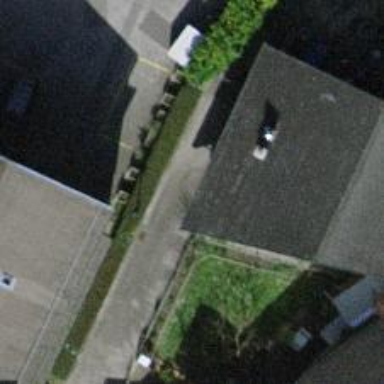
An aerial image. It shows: Residential road with sett surface.